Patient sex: M
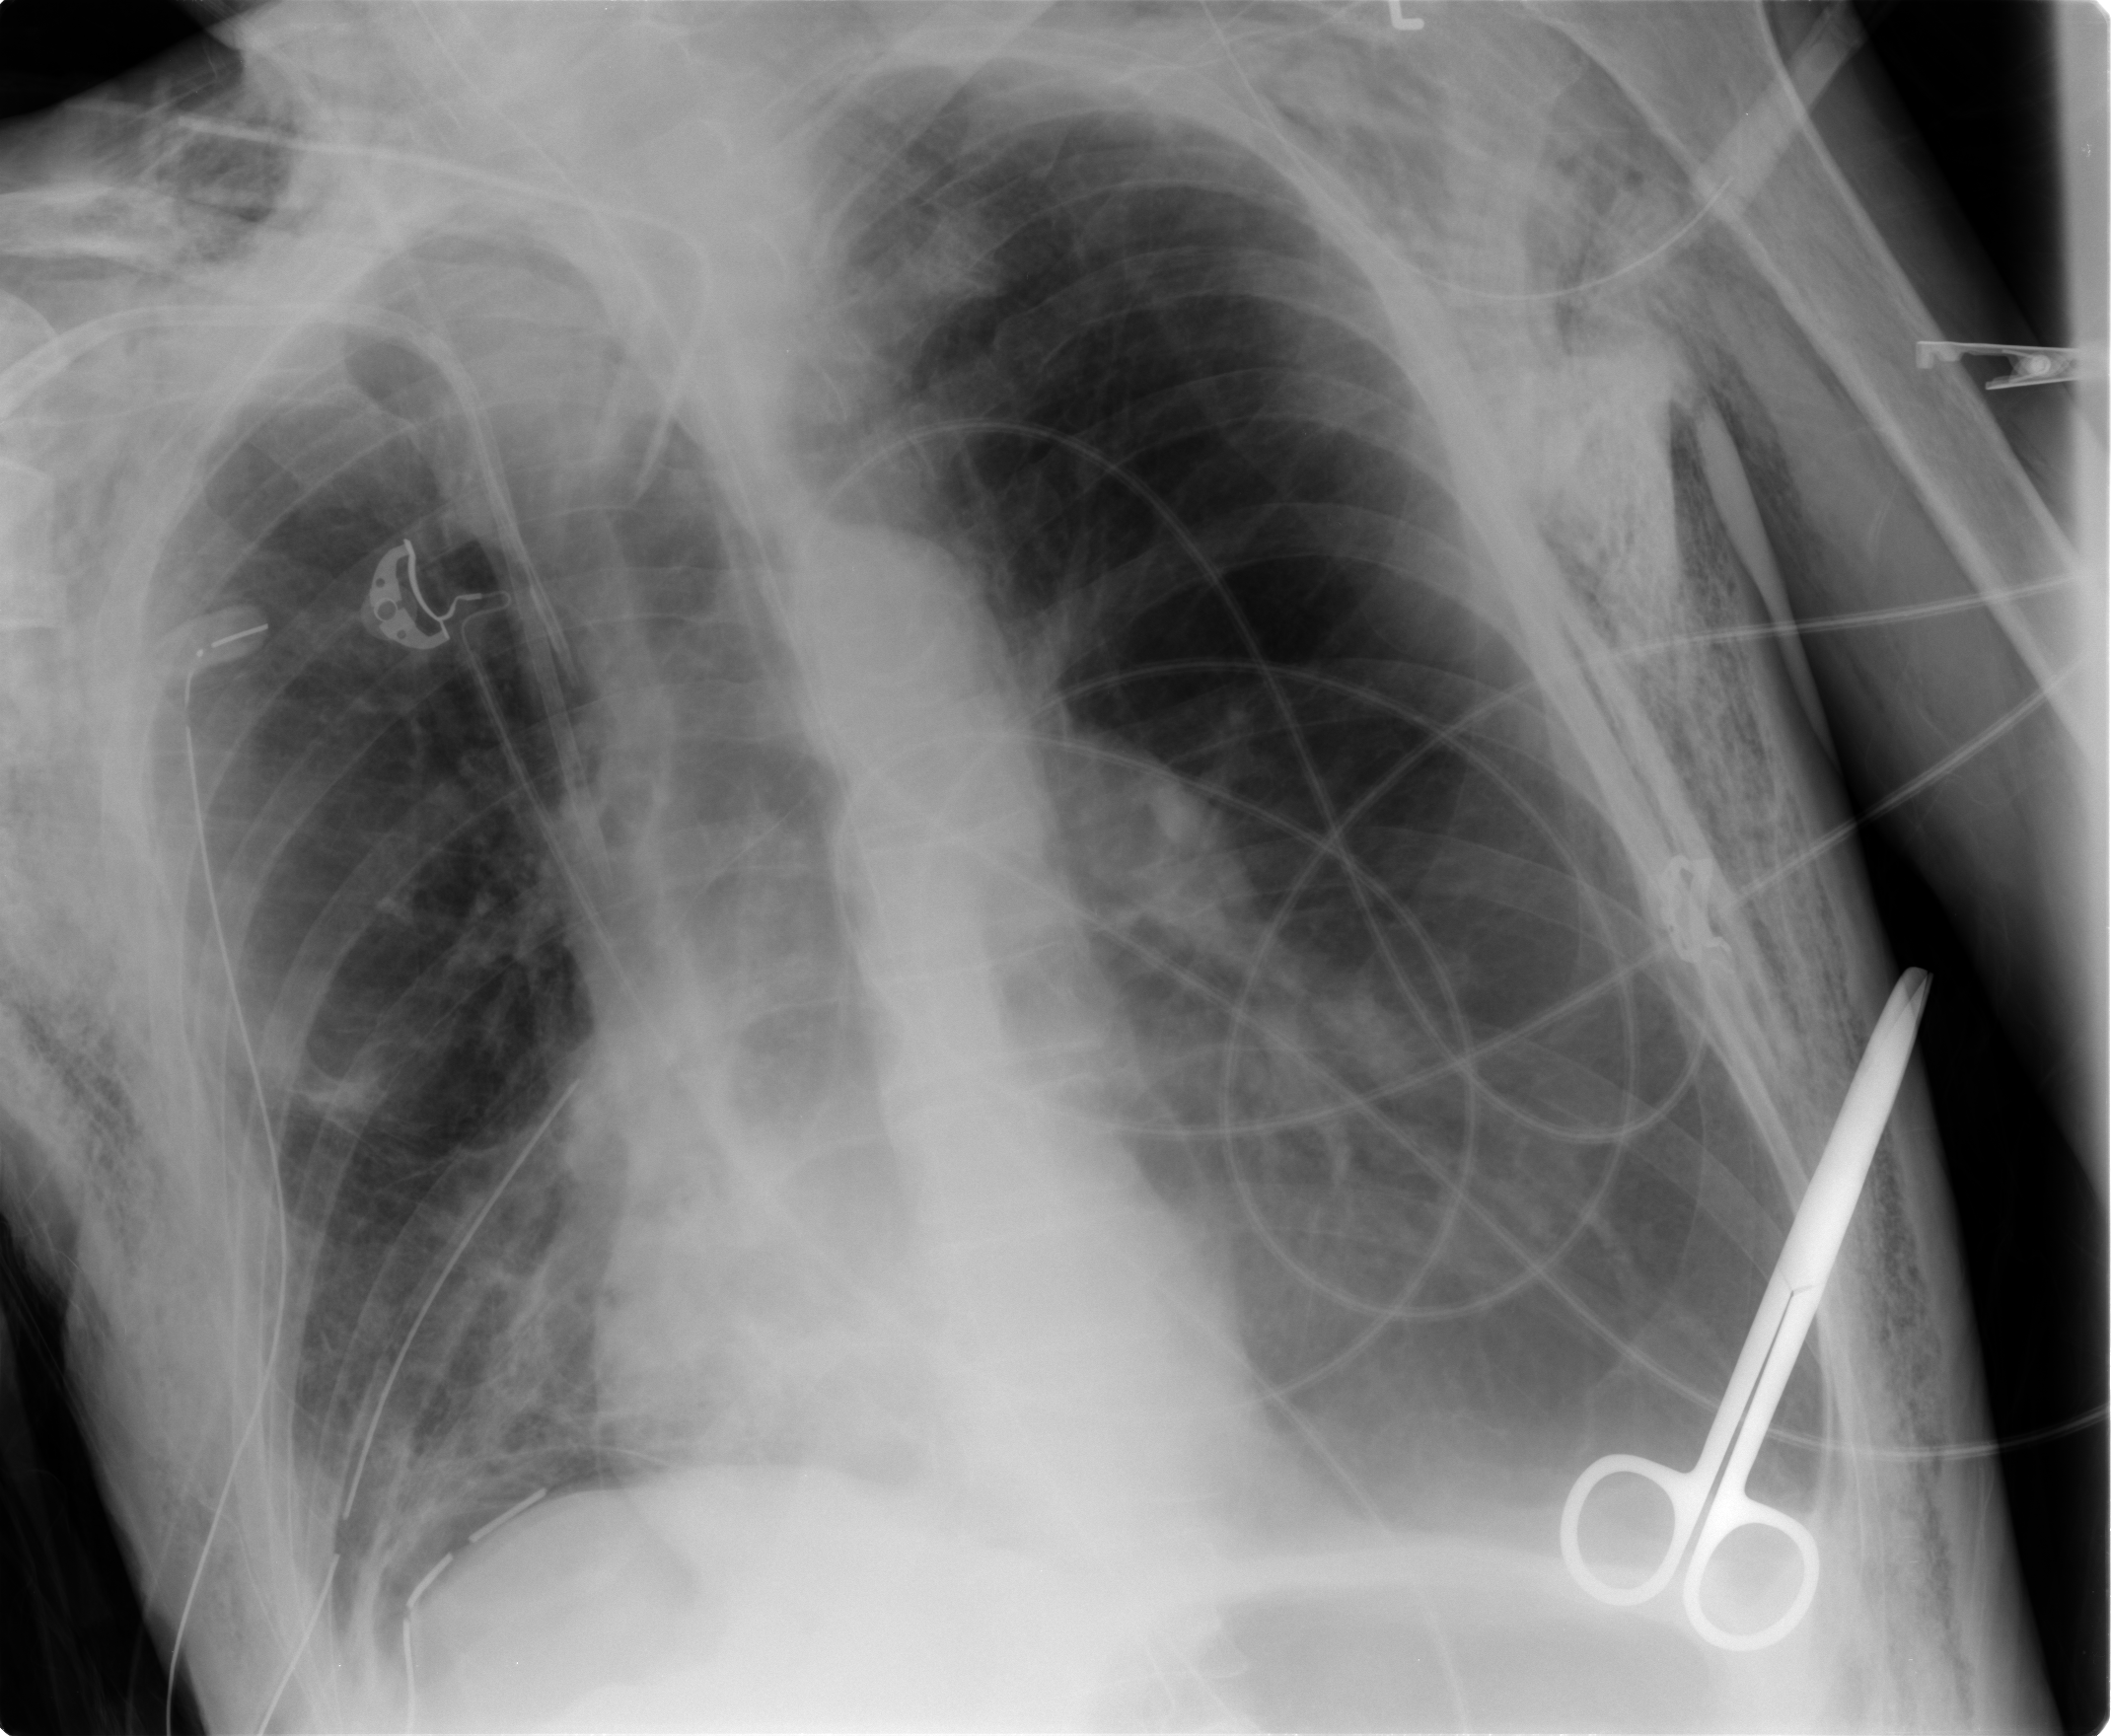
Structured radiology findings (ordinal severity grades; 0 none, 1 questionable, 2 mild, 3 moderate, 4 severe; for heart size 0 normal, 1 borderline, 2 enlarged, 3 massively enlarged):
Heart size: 0
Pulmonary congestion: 0
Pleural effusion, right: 0
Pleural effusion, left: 1
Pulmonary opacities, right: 0
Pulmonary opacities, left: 0
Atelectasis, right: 2
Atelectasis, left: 0